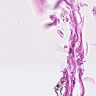
Metastatic tissue present: no